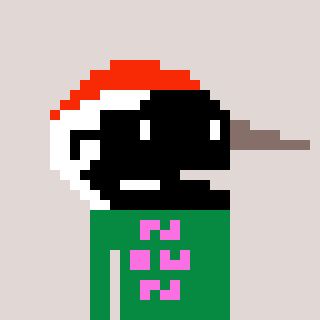
a pixel art character with square black sunglasses, a crane-shaped head and a green-colored body on a warm background